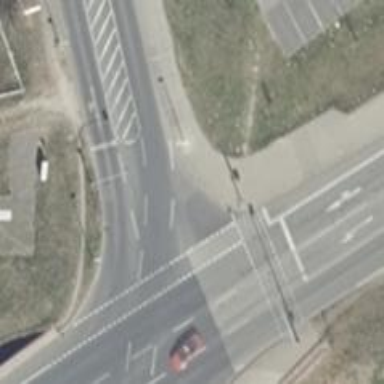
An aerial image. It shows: Road with "give way" sign.